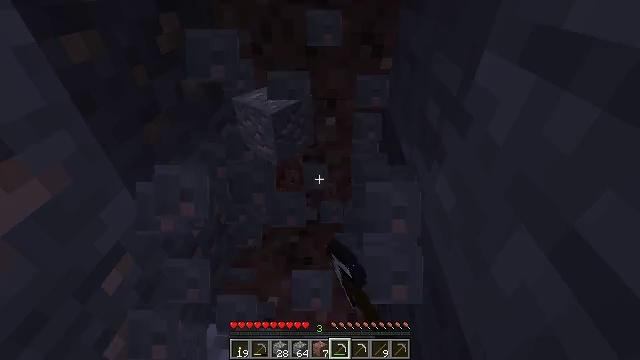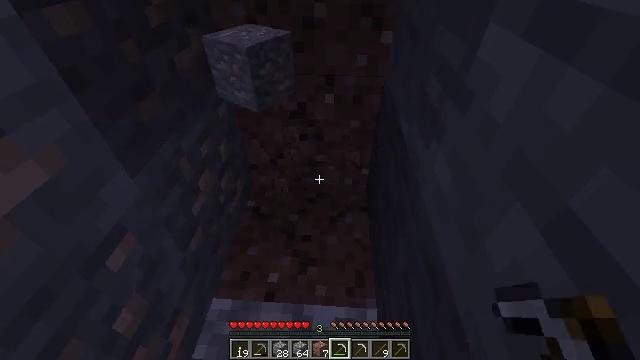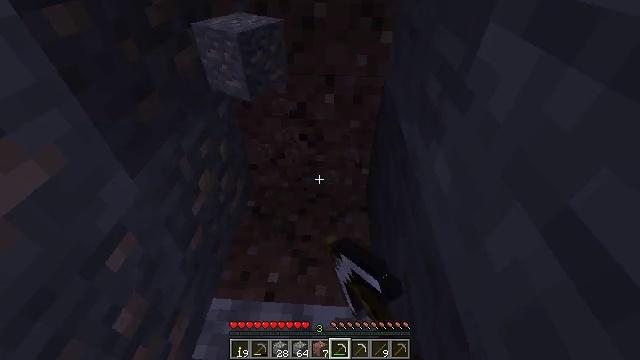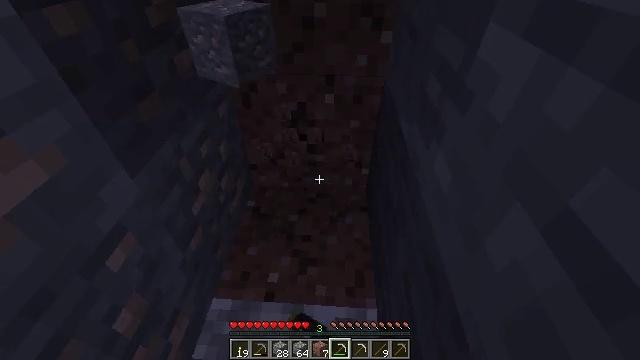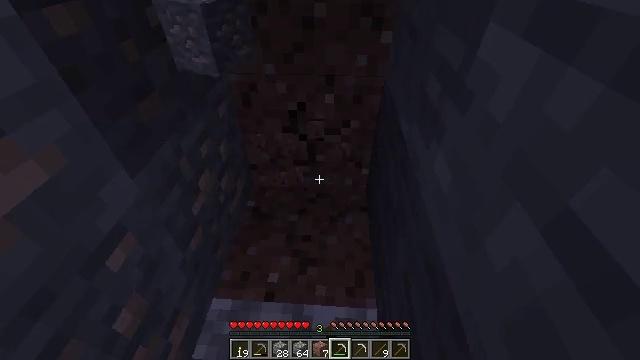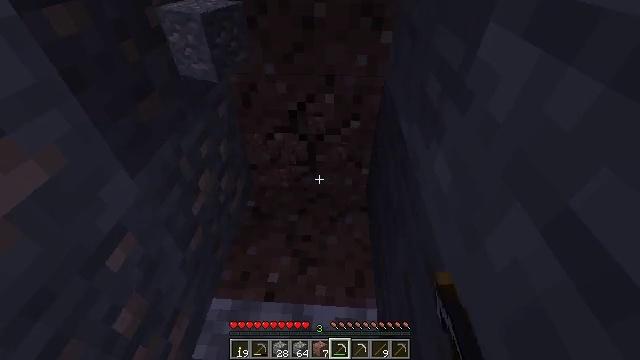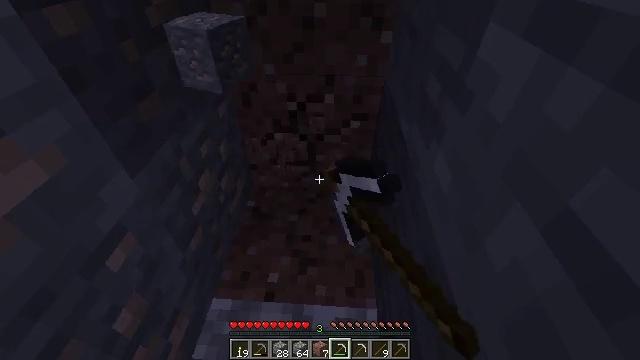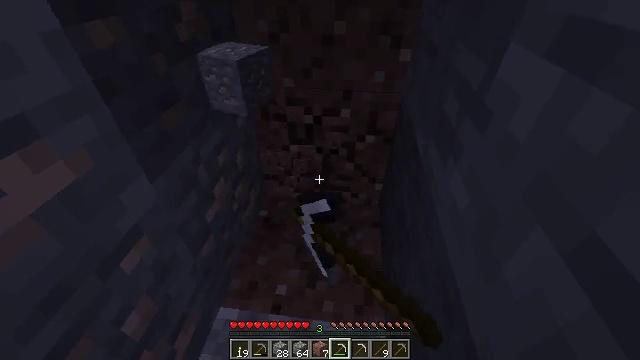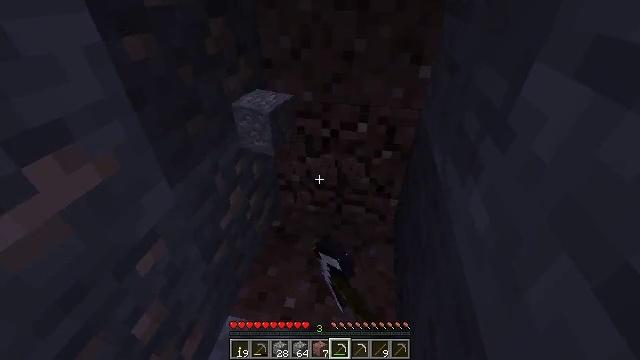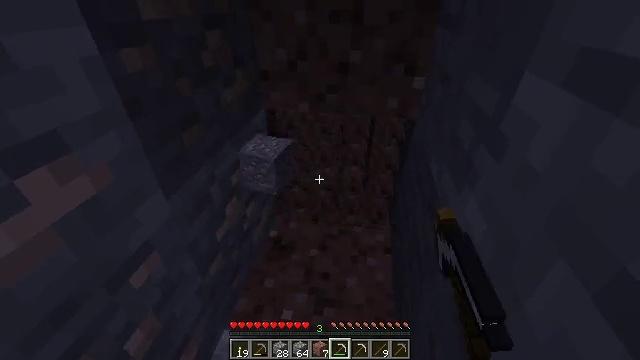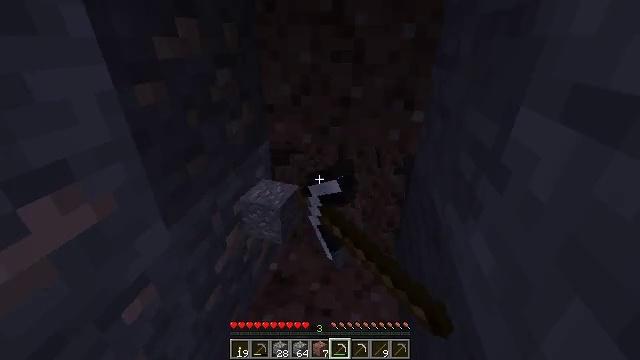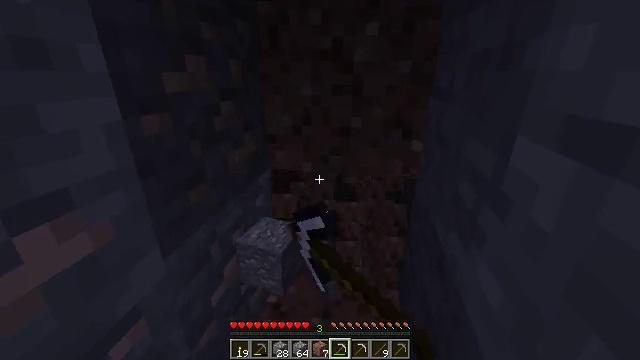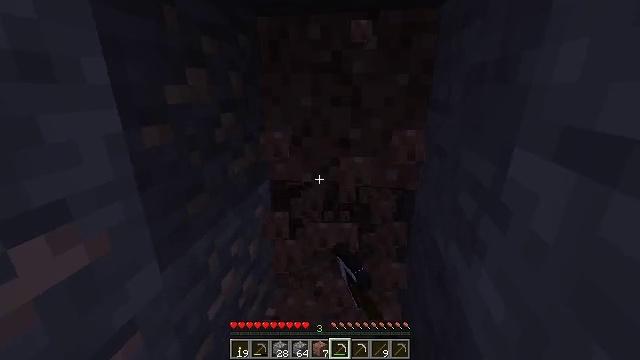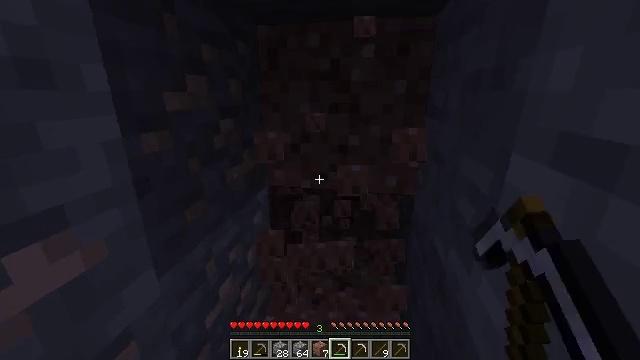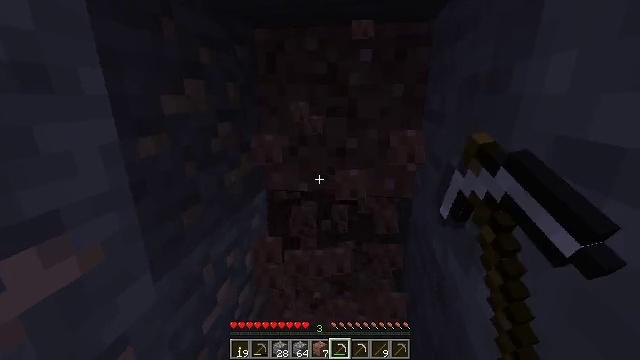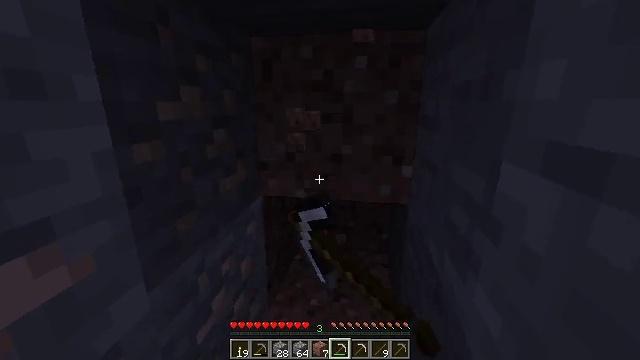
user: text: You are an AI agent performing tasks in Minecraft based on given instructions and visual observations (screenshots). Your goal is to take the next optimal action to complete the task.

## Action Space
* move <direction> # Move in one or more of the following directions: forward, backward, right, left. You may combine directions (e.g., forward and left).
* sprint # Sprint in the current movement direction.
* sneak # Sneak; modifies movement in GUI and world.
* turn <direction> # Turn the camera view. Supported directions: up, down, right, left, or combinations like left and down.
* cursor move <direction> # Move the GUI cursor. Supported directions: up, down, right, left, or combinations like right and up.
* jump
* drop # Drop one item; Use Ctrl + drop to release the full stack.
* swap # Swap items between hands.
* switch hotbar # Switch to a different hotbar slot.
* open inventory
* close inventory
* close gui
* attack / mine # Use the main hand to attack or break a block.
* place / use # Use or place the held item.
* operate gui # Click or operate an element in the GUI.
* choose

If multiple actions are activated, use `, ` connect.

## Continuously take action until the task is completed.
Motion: motion action
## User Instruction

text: Attack the ground to harvest granite.
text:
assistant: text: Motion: turn down, attack / mine
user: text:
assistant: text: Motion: attack / mine
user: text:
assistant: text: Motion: attack / mine
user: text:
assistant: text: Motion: attack / mine
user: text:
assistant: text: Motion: attack / mine
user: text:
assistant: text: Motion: attack / mine
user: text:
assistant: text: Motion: turn left and up, attack / mine
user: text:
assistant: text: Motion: turn left and up, attack / mine
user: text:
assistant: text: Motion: turn up, attack / mine
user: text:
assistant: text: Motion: turn up, attack / mine
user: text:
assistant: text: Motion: turn up, attack / mine
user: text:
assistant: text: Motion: turn up, attack / mine
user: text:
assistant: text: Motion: turn up, attack / mine
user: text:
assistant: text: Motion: attack / mine
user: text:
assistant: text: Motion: turn up, attack / mine
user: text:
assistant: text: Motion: turn right and up, attack / mine
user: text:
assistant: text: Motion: turn right and up, attack / mine
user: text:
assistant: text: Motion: turn right and up, attack / mine
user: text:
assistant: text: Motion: turn right and up, attack / mine
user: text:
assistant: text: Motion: turn up, attack / mine
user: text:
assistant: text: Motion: attack / mine
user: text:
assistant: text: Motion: attack / mine
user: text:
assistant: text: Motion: attack / mine
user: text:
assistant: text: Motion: attack / mine
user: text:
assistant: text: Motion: attack / mine
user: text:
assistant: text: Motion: attack / mine
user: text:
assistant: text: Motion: attack / mine
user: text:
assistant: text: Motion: attack / mine
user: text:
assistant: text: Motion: attack / mine